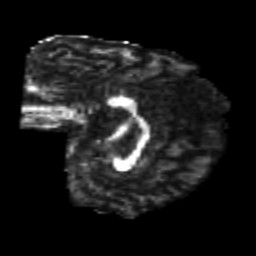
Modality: FA
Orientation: sagittal
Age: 25
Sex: male
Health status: healthy
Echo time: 0.074 s